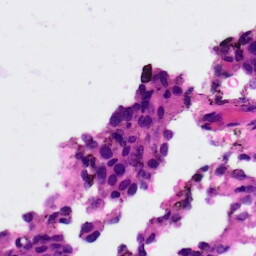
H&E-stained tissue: Ovarian